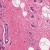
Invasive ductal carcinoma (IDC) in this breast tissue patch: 0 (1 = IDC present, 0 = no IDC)